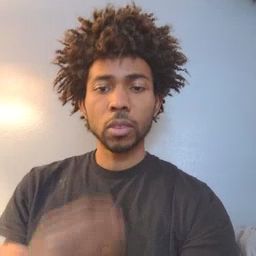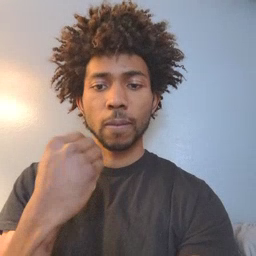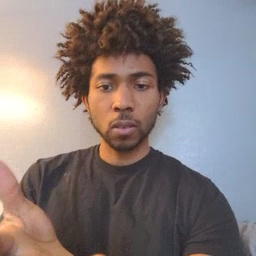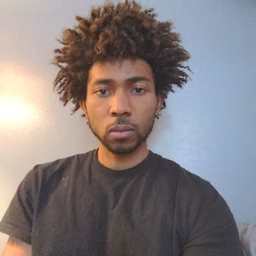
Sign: give